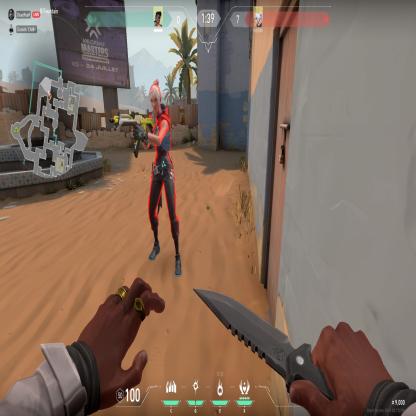
Label: enemy